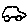
Label: car